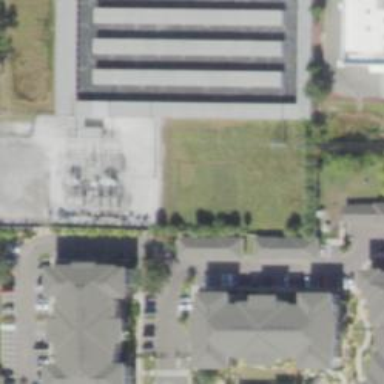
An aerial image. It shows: Outdoor distribution level power substation.